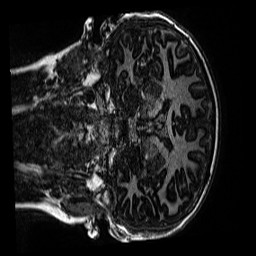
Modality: MP2RAGE
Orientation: coronal
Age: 10
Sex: male
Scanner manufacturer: siemens
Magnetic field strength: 3 T
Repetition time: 4 s
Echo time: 0.00299 s